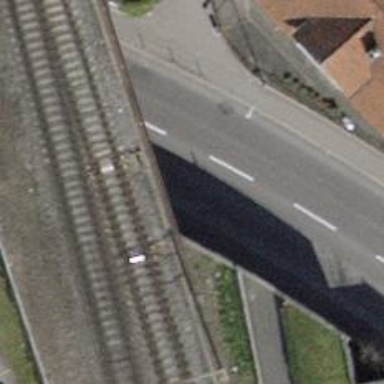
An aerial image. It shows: Bridge with single railway track electrified by contact line.